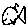
Label: fish